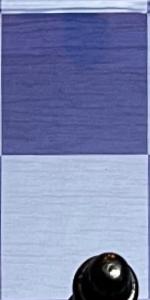
Label: Empty